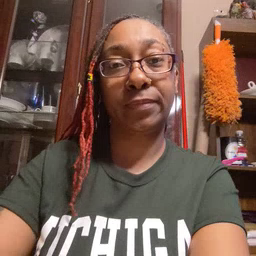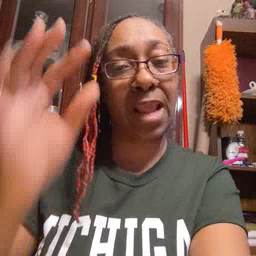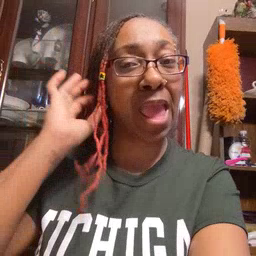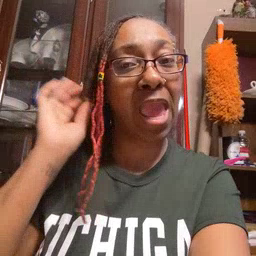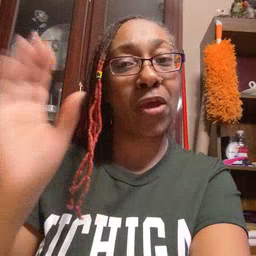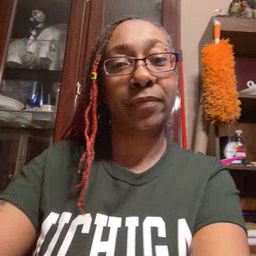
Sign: hair